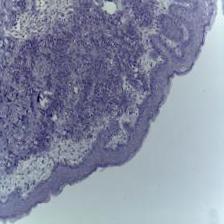
Diagnosis: OSCC